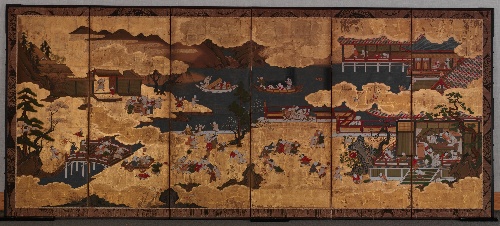
Date: 18th century
Object type: Screen
Classification: Paintings
Medium: Six-panel folding screen; ink, color, and gold on gilded paper
Culture: Japan
Period: Edo period (1615–1868)
Dimensions: Image: 49 in. × 9 ft. 3 1/2 in. (124.5 × 283.2 cm)
Department: Asian Art
Credit line: Gift of Susan Dillon, 2004
Accession year: 2004
Repository: Metropolitan Museum of Art, New York, NY
Tags: Bridges|Boys|Lakes|Boats